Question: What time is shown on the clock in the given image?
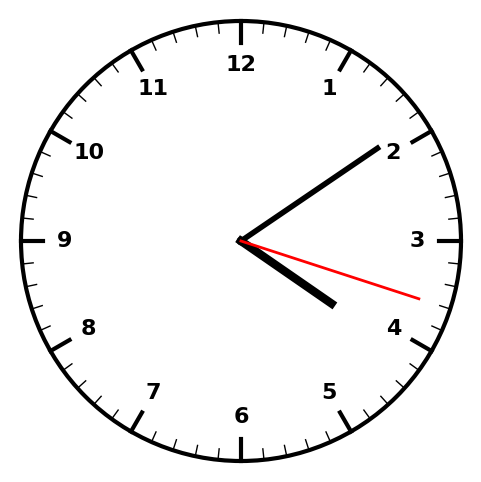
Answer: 04:09:18